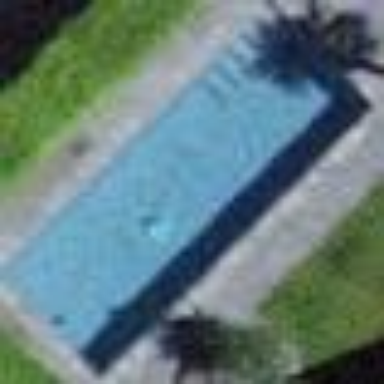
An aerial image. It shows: Swimming pool located in leisure land.